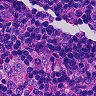
Metastatic tissue present: no